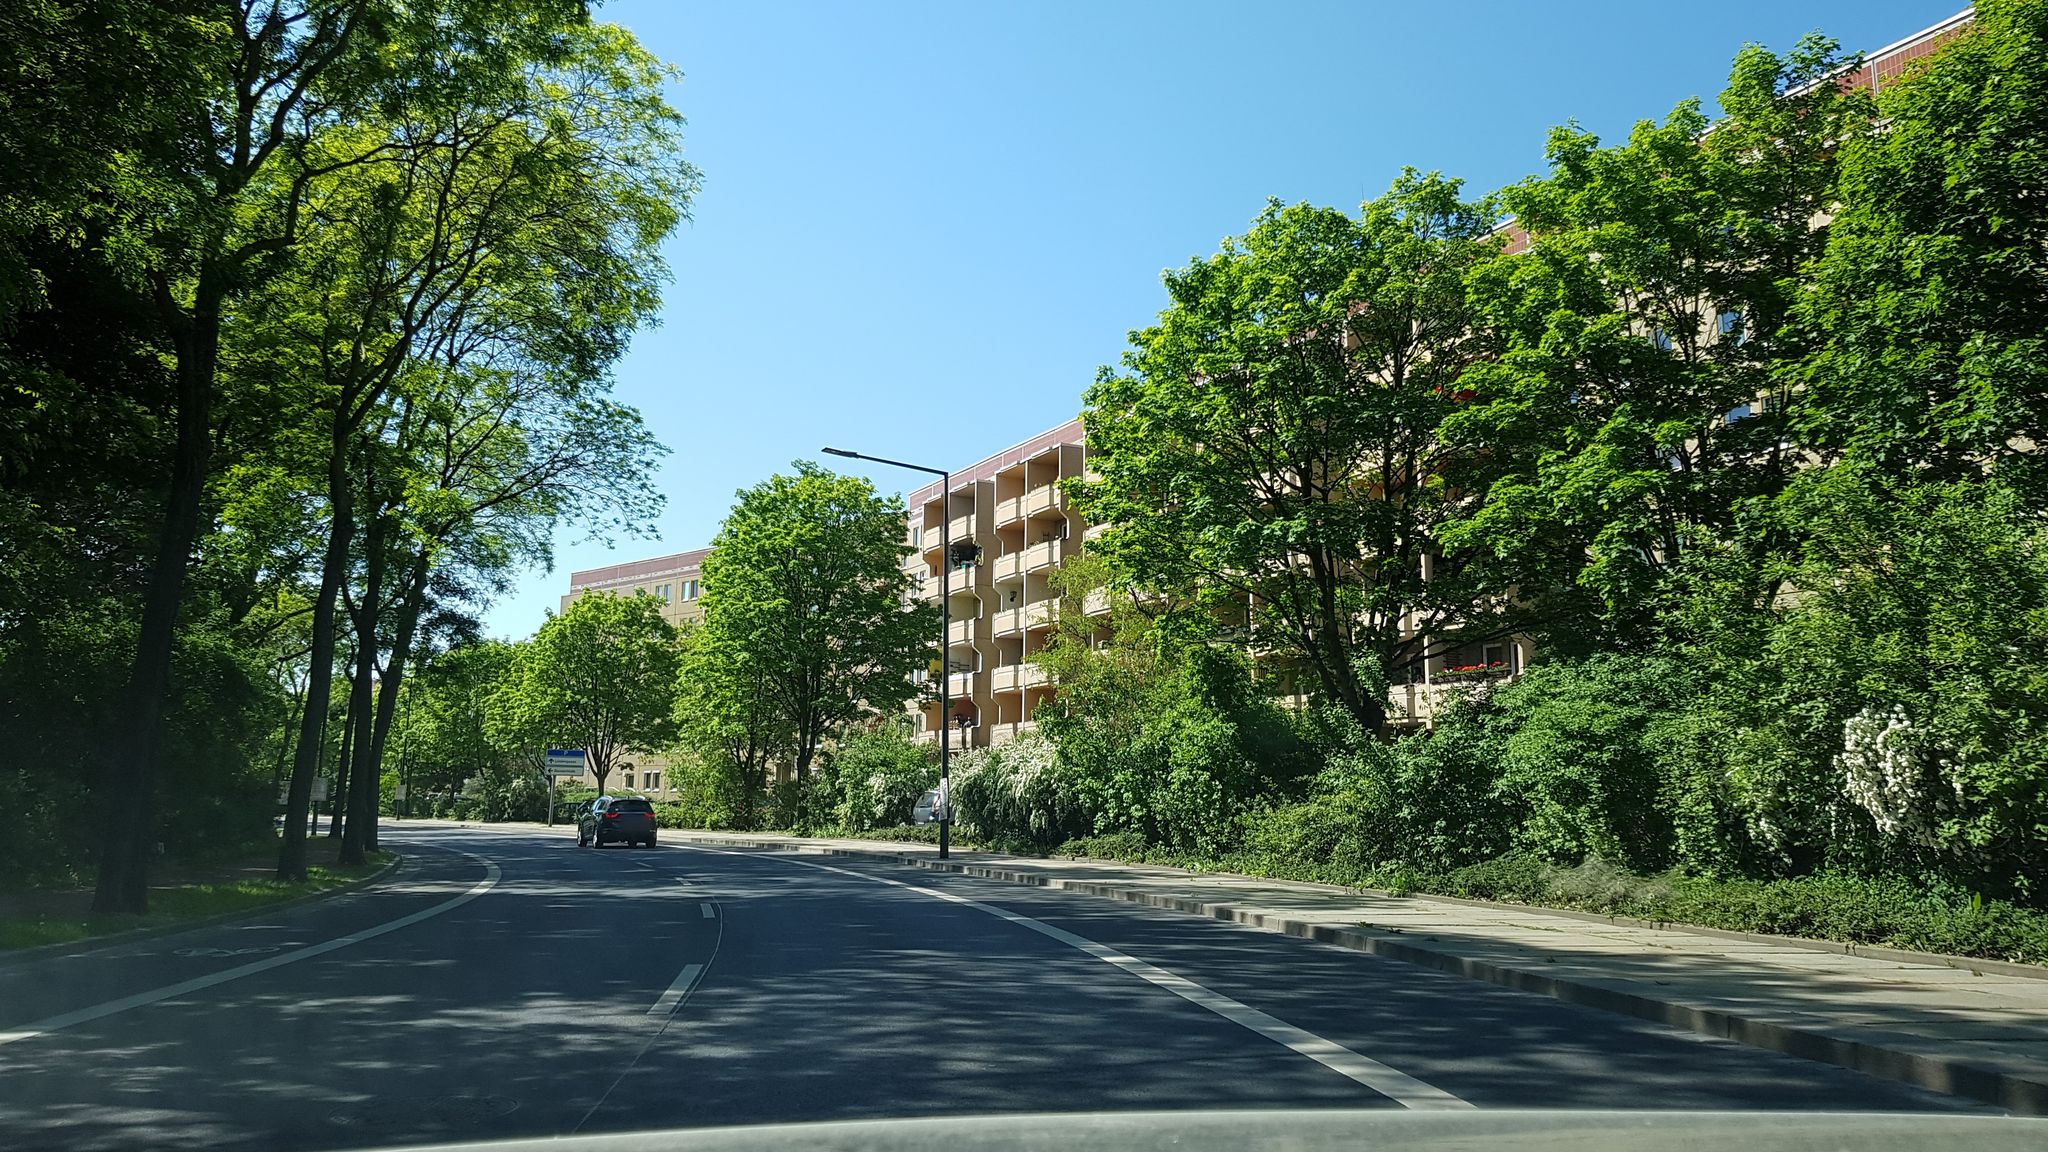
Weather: clear
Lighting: day
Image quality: good
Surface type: driving surface
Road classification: secondary
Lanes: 2
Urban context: urban centre
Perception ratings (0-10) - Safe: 8.2, Lively: 6.82, Beautiful: 9.38, Boring: 6.99, Depressing: 2.02, Wealthy: 8.28